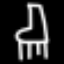
Label: chair